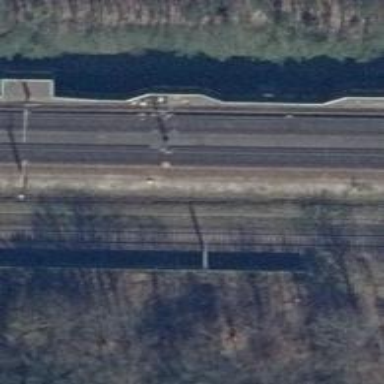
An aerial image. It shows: Railway signal.